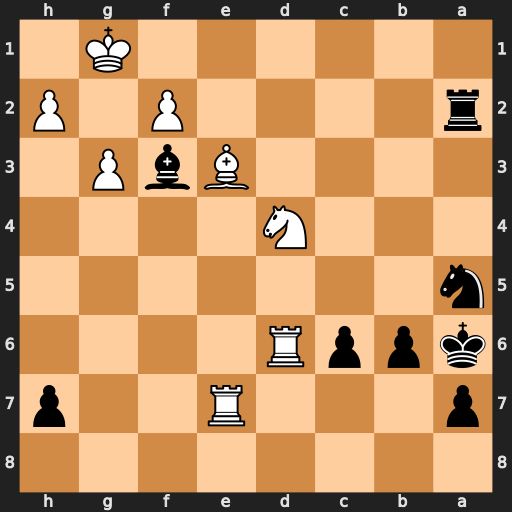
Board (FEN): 8/p3R2p/kppR4/n7/3N4/4BbP1/r4P1P/6K1
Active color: b
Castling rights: -
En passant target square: -
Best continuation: Ra1+ Bc1 Rxc1+ Re1 Rxe1#